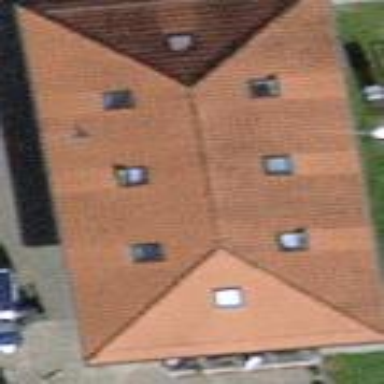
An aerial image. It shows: Building with tile roof.